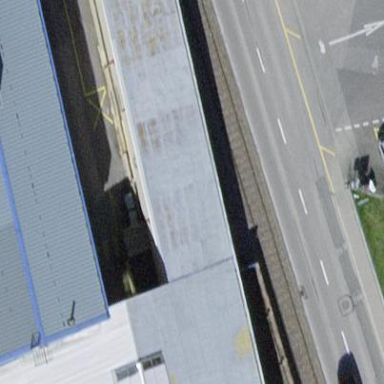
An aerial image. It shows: Industrial building.